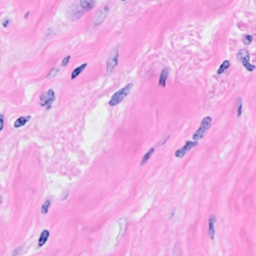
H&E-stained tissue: Breast